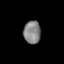
Tissue: lung
Cell type: Epithelial cells
Senescence score: 0.1512
Nuclear area (px): 380
Mean DAPI intensity: 131.674